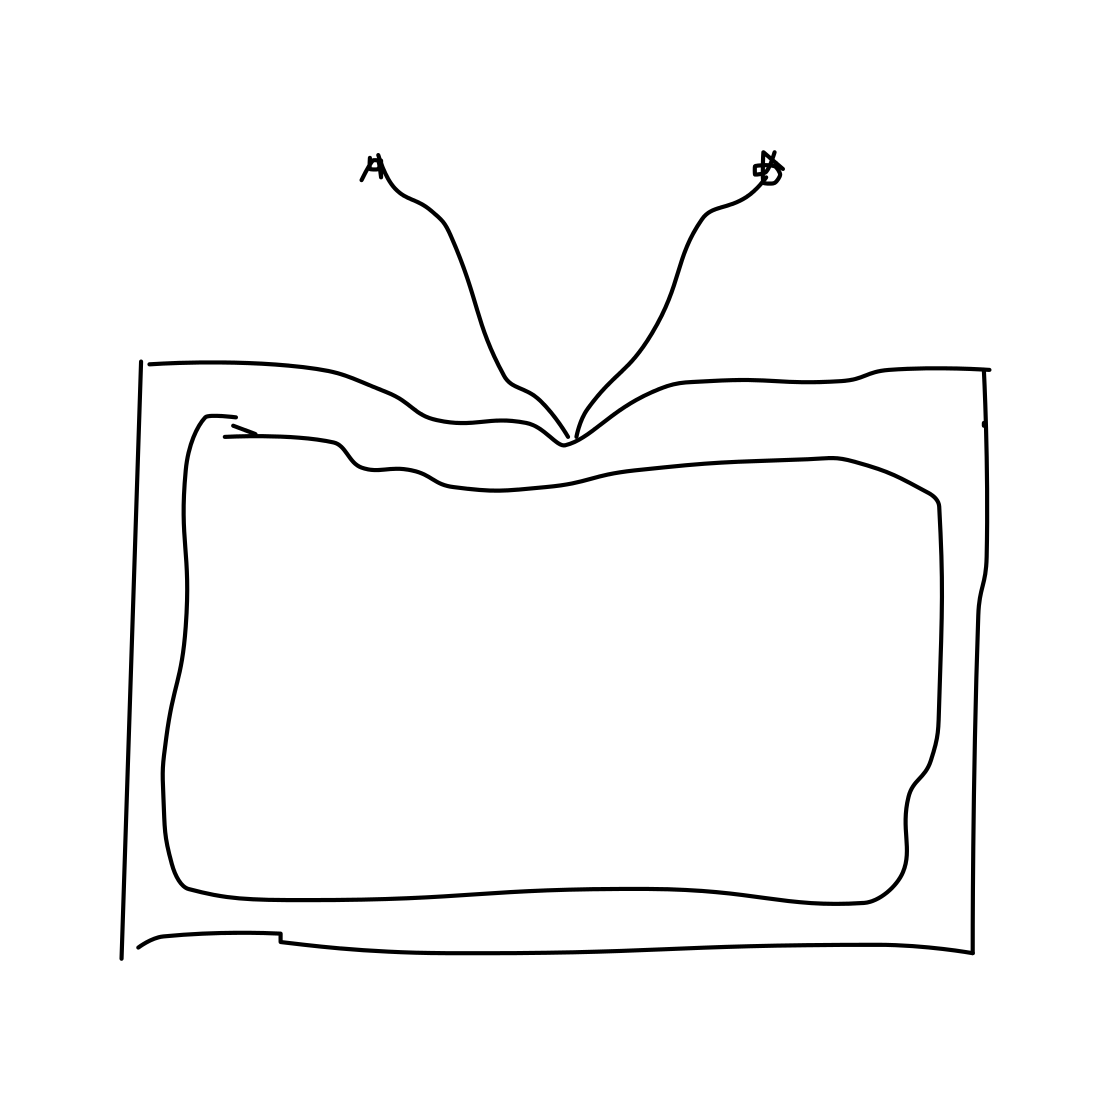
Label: tv